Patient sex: F
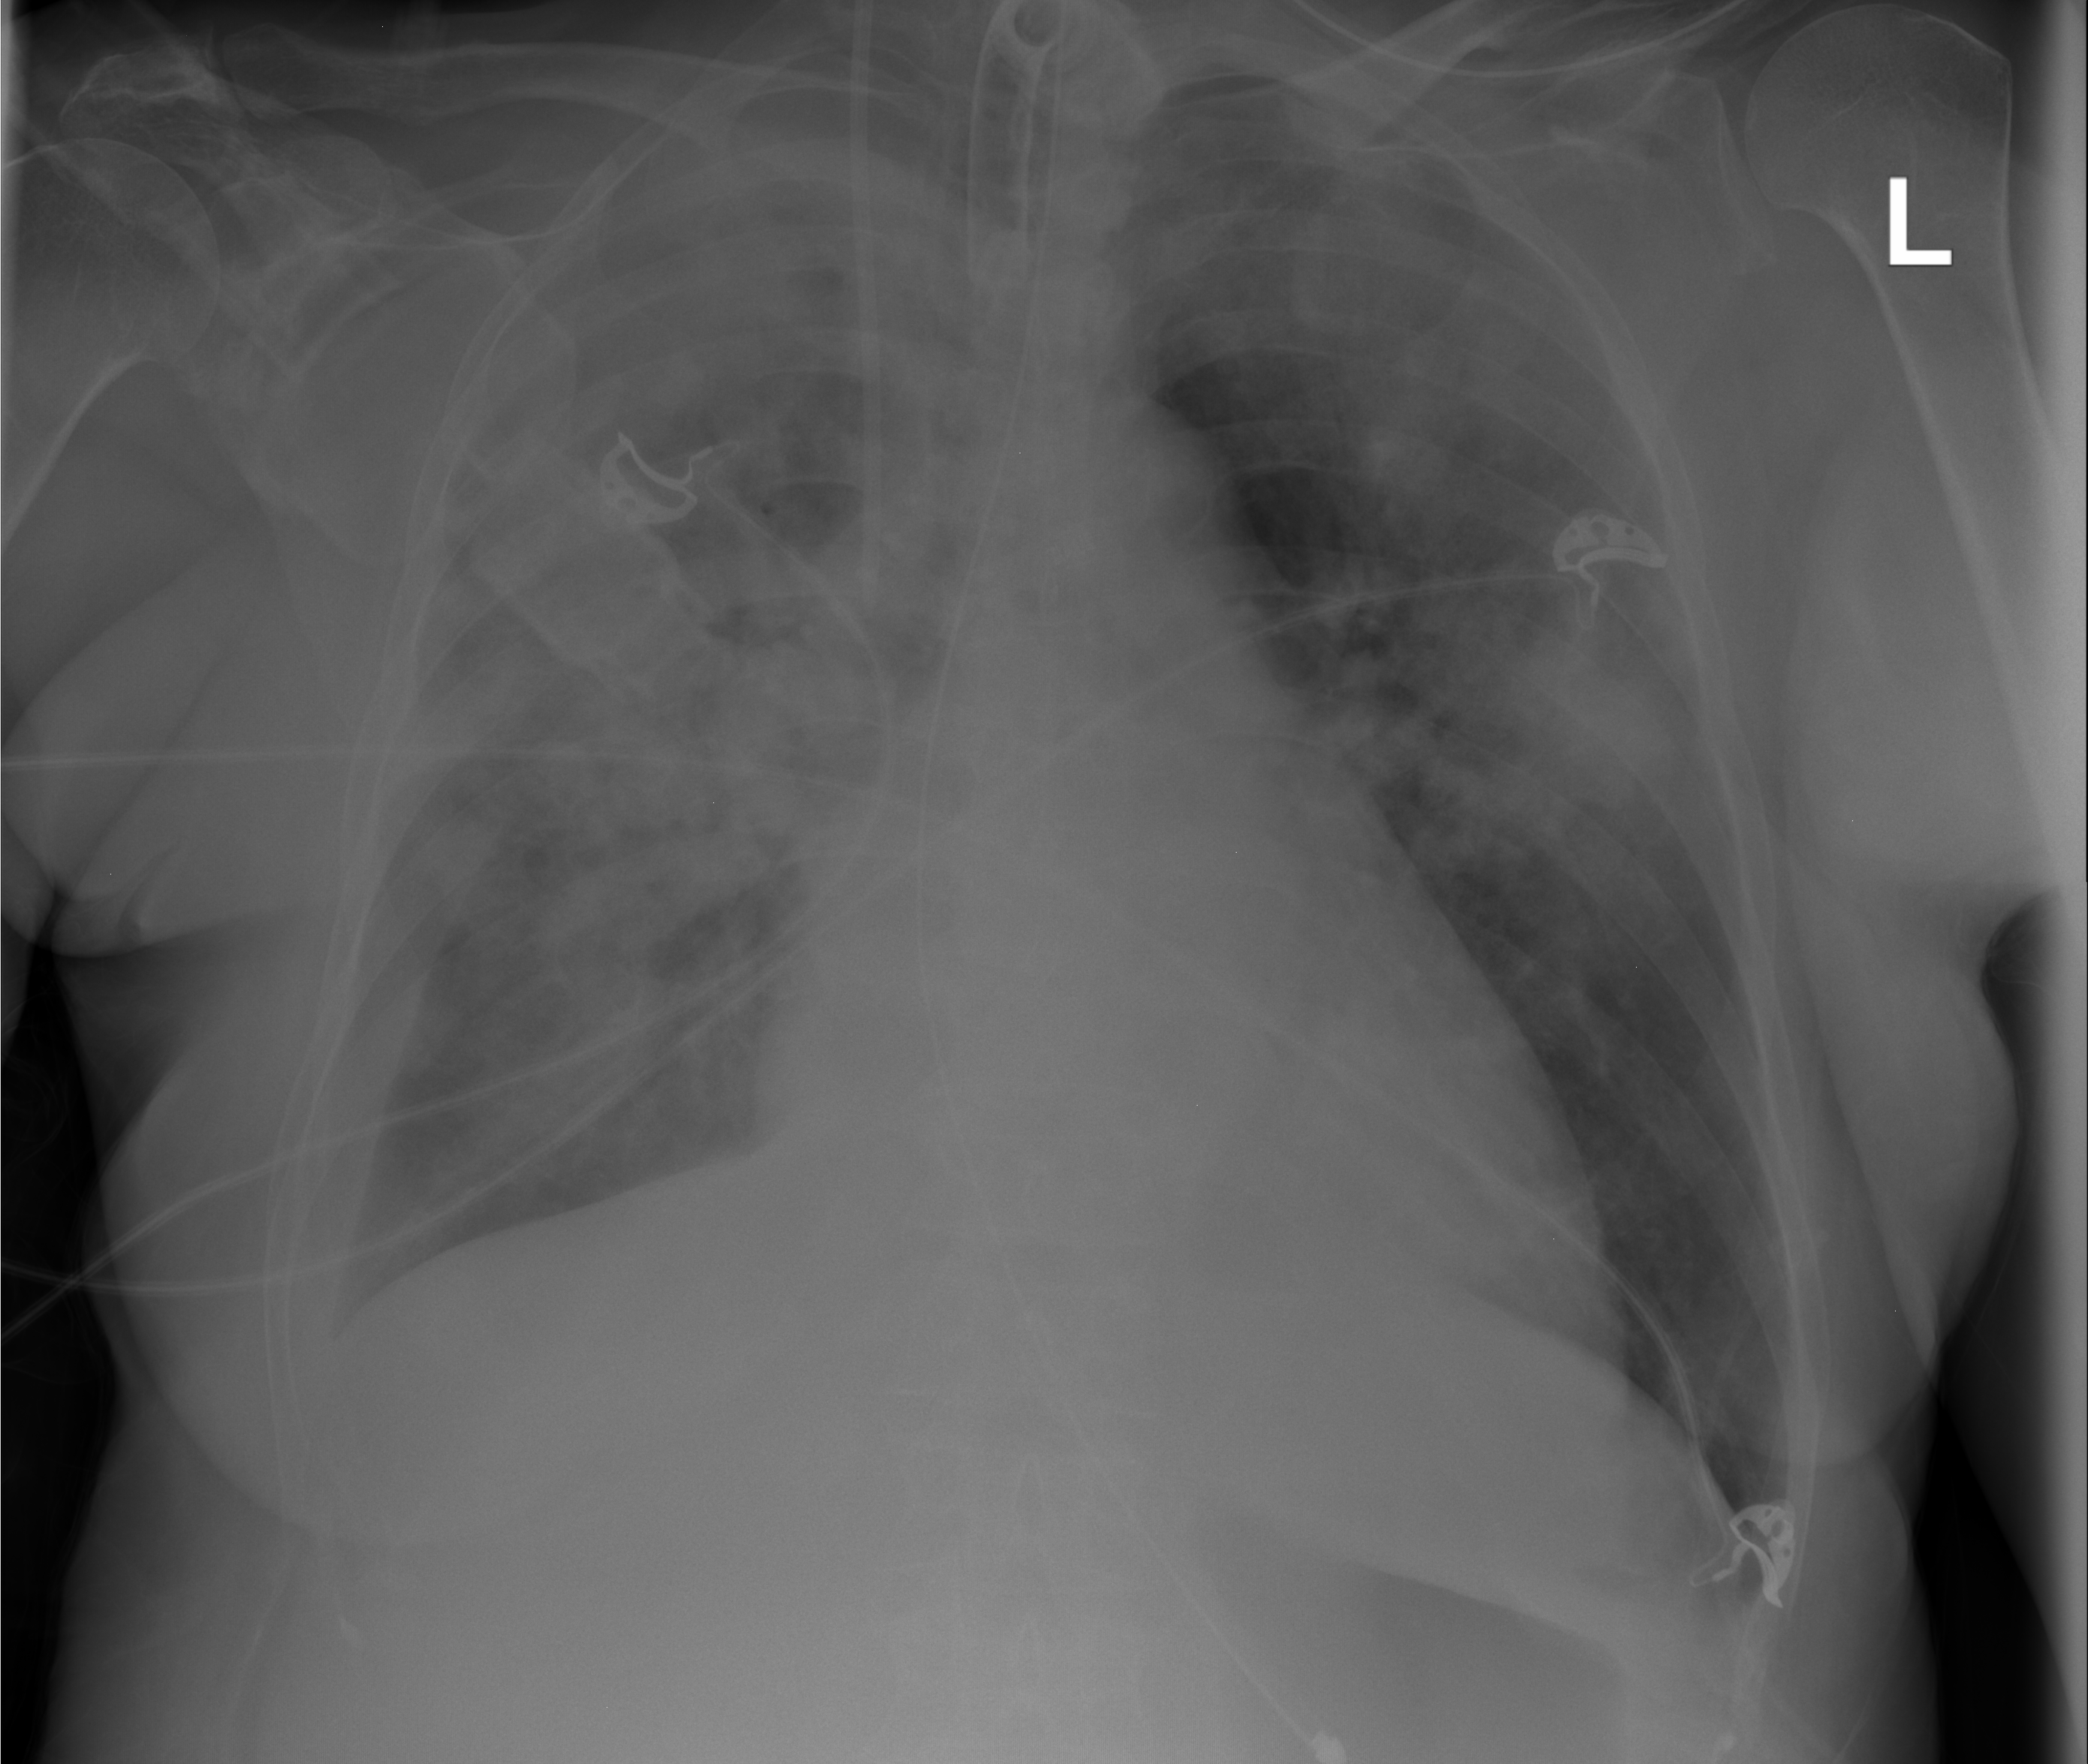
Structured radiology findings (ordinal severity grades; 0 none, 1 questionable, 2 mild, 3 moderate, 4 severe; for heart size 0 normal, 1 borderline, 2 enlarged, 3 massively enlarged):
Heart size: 2
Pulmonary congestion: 2
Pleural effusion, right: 3
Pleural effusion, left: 0
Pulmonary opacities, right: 3
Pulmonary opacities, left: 3
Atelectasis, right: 2
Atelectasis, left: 0